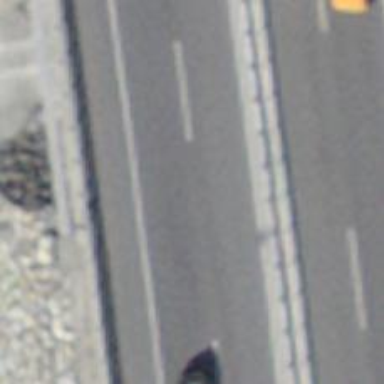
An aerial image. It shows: Motorway bridge.